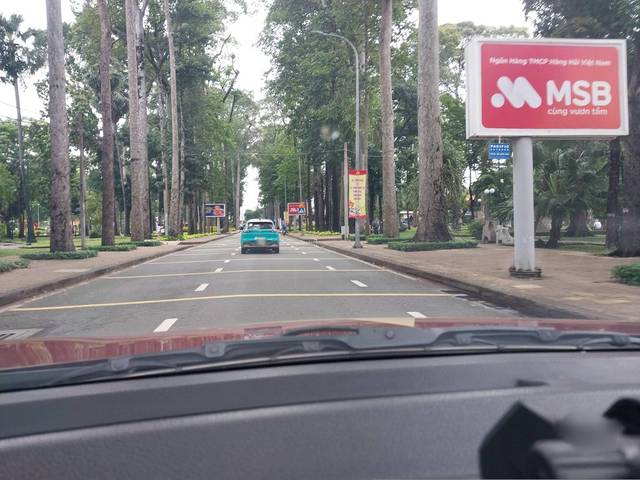
Region: Vietnam
Coordinates: 10.774, 106.694